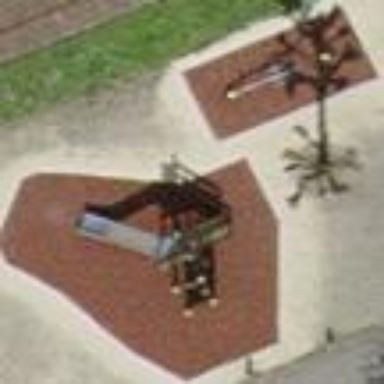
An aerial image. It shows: Playground area for leisure land.